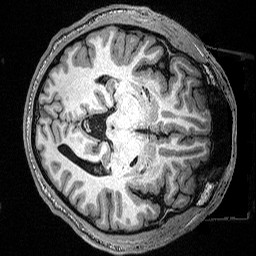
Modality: T1w
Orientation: axial
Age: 34
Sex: male
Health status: ill
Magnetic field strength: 3 T
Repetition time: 2.53 s
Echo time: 0.00331 s